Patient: sex M, age 26
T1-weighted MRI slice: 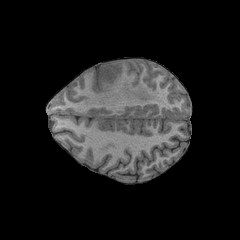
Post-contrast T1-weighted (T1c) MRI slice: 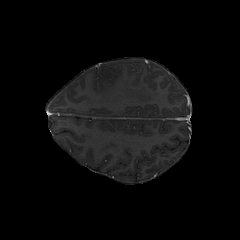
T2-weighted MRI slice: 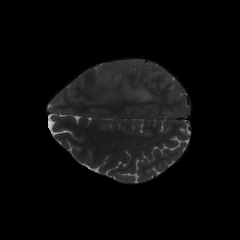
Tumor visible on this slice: yes
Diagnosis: Astrocytoma, IDH-mutant
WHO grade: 3